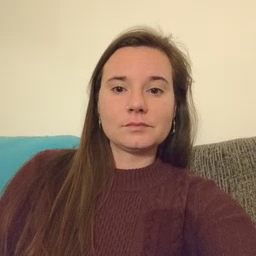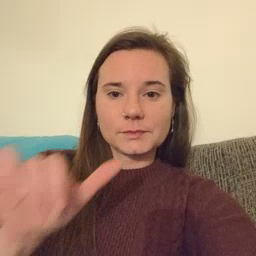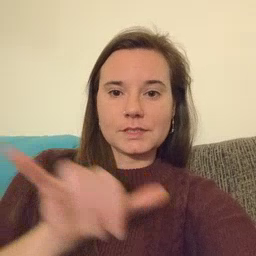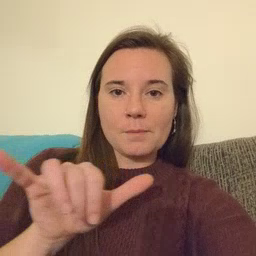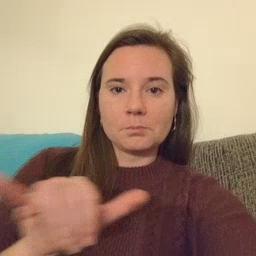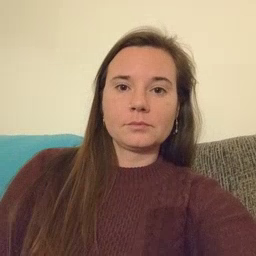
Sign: same